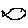
Label: fish